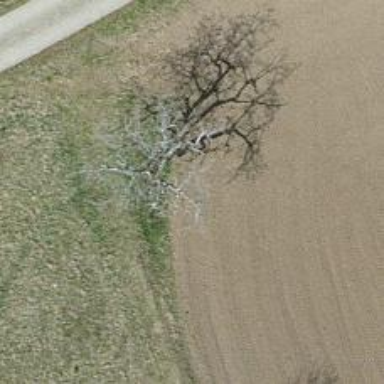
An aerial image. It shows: Beautiful tree in nature.